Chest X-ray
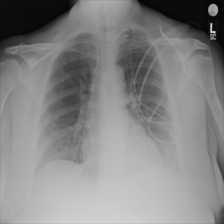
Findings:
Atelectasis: negative
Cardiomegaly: negative
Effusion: negative
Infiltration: negative
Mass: negative
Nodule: negative
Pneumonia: negative
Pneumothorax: negative
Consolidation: negative
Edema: negative
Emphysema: negative
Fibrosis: negative
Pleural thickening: negative
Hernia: negative